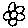
Label: flower